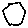
Label: hexagon